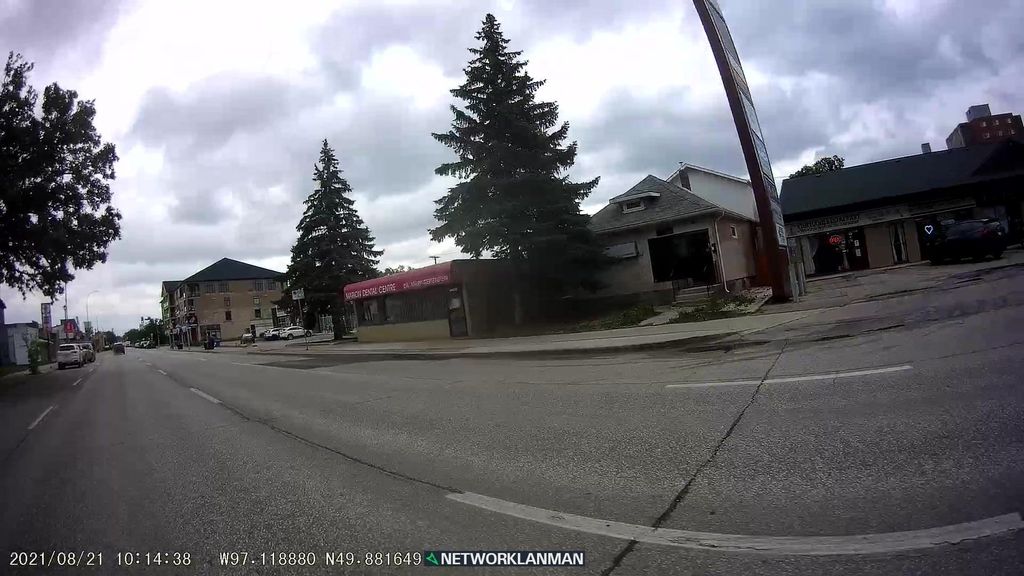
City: winnipeg